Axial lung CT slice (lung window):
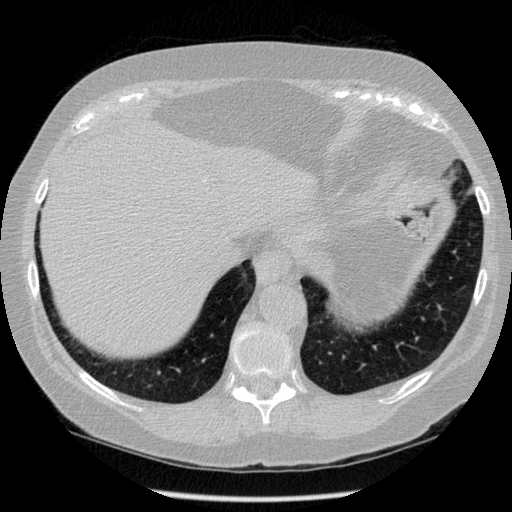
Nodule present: no